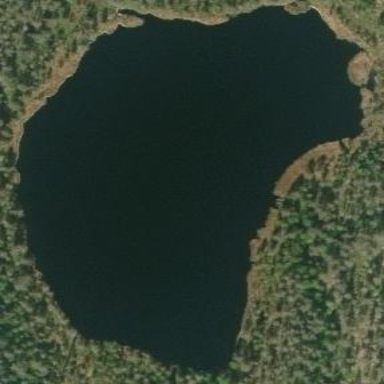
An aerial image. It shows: Serene lake.